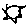
Label: sun